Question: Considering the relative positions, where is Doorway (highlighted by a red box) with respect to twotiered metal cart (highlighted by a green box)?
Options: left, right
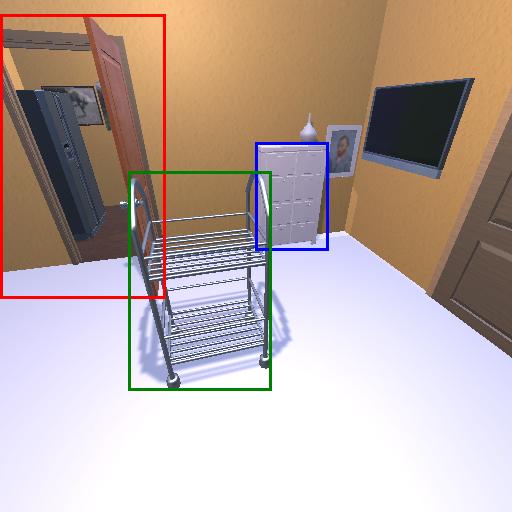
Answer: left